Question: I have two Signals: a noisy Input-Signal and a filtered OutputSignal.
The Noise-Filter has been implemented with a Kalman-Filter.
Please click on the link below to see the signals!
As I see it, the Signals have two main Frequencies: first of all the big waves with a period of about 75 units and the small noise with a period of 4-5 units. The implemented filter only reduces the noise with small wavelengths.
For a presentation I want to visualize the spectrum of the two signals to show the influence of the filter on different wavelengths.
I tried to use the Matlab Fourier-Function 'fft' but the result did not represent the two frequencies at all. I also tried the MatlabTool 'sptool' without convincing results. The online Tool 'Fourier Calculator from sooeet' gave different results but not what I expected either. I tried all these tool but the spectrums always looked completely random and noisy.
What I would like to see is a spectrum composed of low frequencies and high frequencies (as you see in the linked picture), but all of the algorithms/tools tested looked totally different:
I outlined my expectations on the linked picture below.

Perhaps somebody knows a tool that can calculate the frequencies like this.
The values of the Signals are:
'''
-0.0823
-0.2204
-0.0970
-0.1723
-0.5056
-0.2664
-0.4280
-0.2442
-0.2904
-0.6514
-0.7039
-0.6013
-0.5876
-0.6501
-0.8850
-0.6061
-0.7922
-0.7860
-0.7300
-0.9097
-0.6734
-0.2516
-0.6025
-0.0040
-0.3505
-0.0618
-0.2220
-0.1041
-0.0215
0.0490
0.0018
0.0878
-0.2293
0.2410
0.0657
0.3257
0.0826
0.3924
0.3064
0.3345
0.7688
1.0730
0.2063
0.7171
0.3272
0.4987
0.4019
0.5663
0.6382
0.5370
0.4147
0.6068
0.2181
0.2454
0.2029
0.1753
0.0018
0.0644
0.1498
-0.0313
-0.0415
-0.1254
0.2691
0.3785
0.0608
0.2413
0.2164
0.2247
0.0968
0.1985
0.2755
0.1995
0.3376
0.1872
0.1262
-0.0419
-0.2308
0.0048
0.0579
-0.0625
-0.1756
0.0075
-0.0790
-0.2651
-0.0291
-0.1313
-0.2738
-0.4048
-0.3443
-0.3889
-0.6654
-0.4471
-0.4641
-0.3966
-0.4480
-0.0957
-0.1514
-0.5184
-0.2632
-0.3455
-0.5005
-0.2175
-0.2515
-0.2996
-0.1989
-0.3179
0.1894
0.0282
-0.3516
-0.0274
-0.2997
0.2925
0.3074
0.2470
0.1185
0.2817
0.1456
0.2326
0.1424
0.3457
0.3262
0.2793
0.3235
0.1701
0.2401
0.2372
0.0883
0.1992
0.2818
0.0423
0.6161
0.4469
0.5074
0.5558
0.6857
0.6317
0.4676
0.3587
0.4891
0.2760
0.3660
0.3490
0.1351
0.1628
0.2769
0.1409
0.1632
0.1190
0.5887
0.1945
0.0592
0.0377
0.2261
-0.2178
0.0442
-0.4583
-0.5077
-0.4960
-0.0434
-0.3791
-0.3672
-0.4118
-0.5115
-0.3916
-0.3545
-0.2559
-0.3569
-0.3129
-0.3004
-0.2316
-0.3691
-0.3324
-0.2454
-0.2001
-0.2204
-0.2280
-0.3068
-0.2990
0.1794
-0.1716
-0.0941
0.2398
0.1337
0.0755
0.2363
0.0564
0.1874
0.3280
0.1725
0.4464
0.1402
-0.0018
0.2718
0.2061
0.1836
0.1328
0.0092
0.0355
0.1673
0.1444
0.1378
0.1587
0.2226
0.2634
0.0417
-0.0195
0.0539
0.3441
0.1436
0.5122
0.3686
0.3828
0.3396
0.3270
0.4811
0.2049
0.2682
0.3395
0.3420
0.3748
0.3716
0.3894
-0.1382
-0.1493
-0.0868
-0.1573
-0.1433
-0.2175
-0.1783
-0.0486
-0.2032
-0.2025
-0.4589
-0.7354
-0.3886
-0.0840
-0.4575
-0.3431
-0.5350
-0.5113
-0.2056
-0.4737
0.0260
-0.5121
-0.1551
-0.4069
-0.3807
-0.3347
-0.3512
-0.3180
-0.8291
-0.7202
-0.5020
0.1250
-0.0141
0.0628
-0.1551
0.2211
0.2363
0.1585
0.1450
0.2387
0.2360
0.1590
0.4279
0.3582
0.5718
0.5606
0.6549
0.6370
0.4914
0.5626
0.4162
0.4844
0.3744
0.2757
0.2870
0.0700
0.1728
0.1208
0.2915
0.1573
0.0115
0.0417
0.1508
-0.0295
-0.0418
-0.0973
0.0187
-0.2198
-0.1375
-0.1966
-0.1350
-0.1431
0.3301
0.5742
0.4036
0.2187
0.3555
0.2794
0.3918
0.3747
0.4528
0.4688
0.4248
0.3225
0.6267
0.1959
0.1700
0.3745
0.3708
0.3530
0.3271
0.0849
0.1610
0.2170
0.0304
0.3133
0.0956
0.0871
-0.0735
0.0496
-0.0564
-0.0361
0.0938
0.0518
-0.1462
-0.6120
-0.3321
-0.2617
-0.3187
0.0405
0.0438
-0.2559
0.2186
-0.0834
0.3523
0.2136
0.4076
0.2963
0.5153
0.4901
0.3855
0.5180
0.4889
'''
and:
'''
-0.0268
-0.0662
-0.0602
-0.0847
-0.2213
-0.2482
-0.3227
-0.3156
-0.3219
-0.4480
-0.5627
-0.6124
-0.6395
-0.6753
-0.7778
-0.7565
-0.7962
-0.8198
-0.8138
-0.8659
-0.8218
-0.6378
-0.6112
-0.3874
-0.3333
-0.1998
-0.1578
-0.0941
-0.0246
0.0454
0.0755
0.1197
0.0375
0.1270
0.1332
0.2221
0.2039
0.2902
0.3242
0.3550
0.5231
0.7548
0.6308
0.6958
0.6060
0.5869
0.5351
0.5484
0.5831
0.5749
0.5249
0.5505
0.4376
0.3578
0.2832
0.2192
0.1146
0.0597
0.0534
-0.0064
-0.0509
-0.1083
-0.0115
0.1088
0.0970
0.1489
0.1807
0.2068
0.1813
0.1937
0.2286
0.2286
0.2741
0.2566
0.2194
0.1309
-0.0040
-0.0271
-0.0218
-0.0543
-0.1150
-0.0961
-0.1063
-0.1751
-0.1453
-0.1529
-0.2054
-0.2896
-0.3319
-0.3759
-0.5006
-0.5188
-0.5316
-0.5122
-0.5092
-0.3820
-0.2980
-0.3590
-0.3223
-0.3224
-0.3773
-0.3245
-0.2942
-0.2880
-0.2500
-0.2625
-0.1002
-0.0292
-0.1092
-0.0669
-0.1300
0.0205
0.1430
0.2139
0.2185
0.2708
0.2591
0.2736
0.2492
0.2958
0.3231
0.3251
0.3385
0.2935
0.2796
0.2668
0.2052
0.1949
0.2167
0.1533
0.3012
0.3617
0.4280
0.4936
0.5856
0.6342
0.6096
0.5463
0.5367
0.4539
0.4183
0.3855
0.2880
0.2231
0.2155
0.1680
0.1426
0.1122
0.2541
0.2347
0.1727
0.1168
0.1395
0.0078
-0.0041
-0.1813
-0.3335
-0.4413
-0.3603
-0.4008
-0.4218
-0.4472
-0.4956
-0.4873
-0.4626
-0.4051
-0.3918
-0.3656
-0.3405
-0.2976
-0.3122
-0.3131
-0.2851
-0.2484
-0.2280
-0.2167
-0.2371
-0.2526
-0.1016
-0.1038
-0.0833
0.0442
0.1048
0.1265
0.1926
0.1771
0.2037
0.2684
0.2614
0.3449
0.3014
0.2131
0.2344
0.2284
0.2151
0.1868
0.1221
0.0809
0.0961
0.1030
0.1082
0.1207
0.1535
0.1938
0.1489
0.0910
0.0706
0.1558
0.1558
0.2816
0.3306
0.3702
0.3822
0.3829
0.4324
0.3734
0.3448
0.3454
0.3462
0.3577
0.3653
0.3768
0.2040
0.0633
-0.0221
-0.1069
-0.1611
-0.2210
-0.2466
-0.2142
-0.2347
-0.2457
-0.3381
-0.5021
-0.5065
-0.3966
-0.4315
-0.4168
-0.4681
-0.4982
-0.4138
-0.4362
-0.2818
-0.3443
-0.2742
-0.3065
-0.3255
-0.3261
-0.3326
-0.3268
-0.4980
-0.5957
-0.5933
-0.3700
-0.2374
-0.1086
-0.0872
0.0515
0.1593
0.2087
0.2329
0.2751
0.2993
0.2844
0.3584
0.3879
0.4785
0.5406
0.6151
0.6605
0.6387
0.6388
0.5833
0.5589
0.5000
0.4188
0.3596
0.2412
0.1871
0.1327
0.1549
0.1326
0.0696
0.0347
0.0497
0.0046
-0.0317
-0.0752
-0.0654
-0.1352
-0.1585
-0.1927
-0.1942
-0.1939
-0.0276
0.1899
0.3003
0.3163
0.3672
0.3736
0.4100
0.4267
0.4610
0.4884
0.4900
0.4514
0.5218
0.4271
0.3402
0.3418
0.3438
0.3409
0.3309
0.2409
0.1972
0.1853
0.1156
0.1612
0.1267
0.0991
0.0249
0.0117
-0.0307
-0.0533
-0.0223
-0.0085
-0.0633
-0.2651
-0.3250
-0.3407
-0.3652
-0.2546
-0.1607
-0.1880
-0.0476
-0.0409
0.1103
0.1784
0.2922
0.3365
0.4381
0.5014
0.5063
0.5467
0.5613
'''
Thanks in advance!
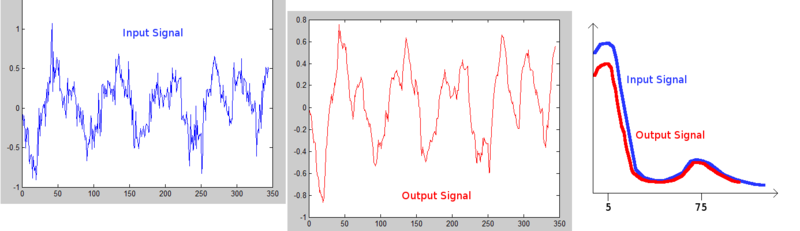
Answer: You can display the data in a way that makes the effect of the filter more clear.
Try the following alternatives:
'''
Nt = length(signal1); % same as for signal2
Nf=2^nextpow2(Nt);
f = [0:Nf/2]/Nf;
spec1 = fft(signal1,Nf);
spec2 = fft(signal2,Nf);
'''
(1) log/abs combination:
'''
figure
semilogy(f,abs(spec1(1:Nf/2+1)))
hold on
semilogy(f,abs(spec2(1:Nf/2+1)),'g')
axis tight
'''
(2) ratio:
'''
figure
plot(f,abs(spec2(1:Nf/2+1))./abs(spec1(1:Nf/2+1)))
axis tight
'''
Results are shown in the plots below:

Note that the signals with periodicity 75 and 5 time units should show up at ~0.013 and 0.2 frequency units, respectively.